Question: What is the result of this measurement?
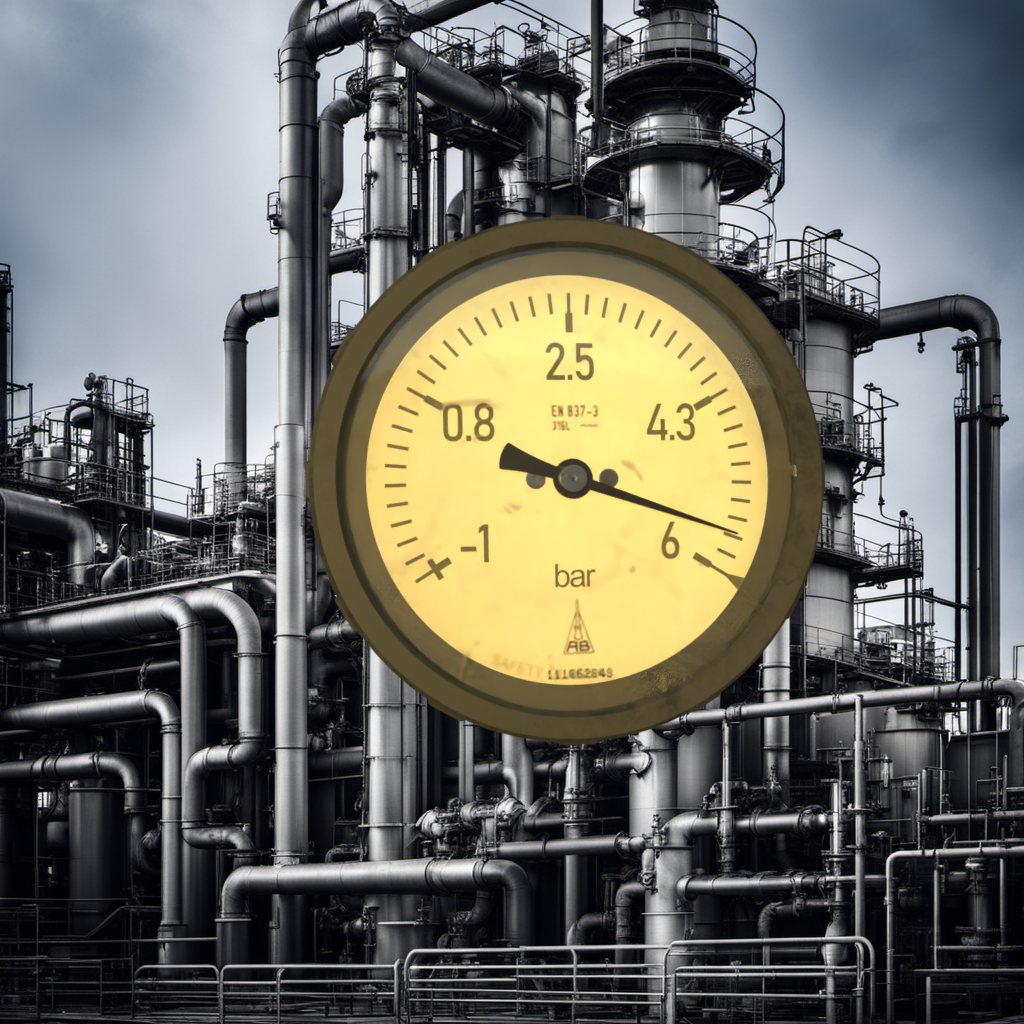
Answer: The result is 5.61
Question: What is the value range of this measurement?
Answer: The range is from -1 to 6
Question: What is the minimum and maximum value range of this measurement?
Answer: The minimum value is -1 and the maximum value is 6